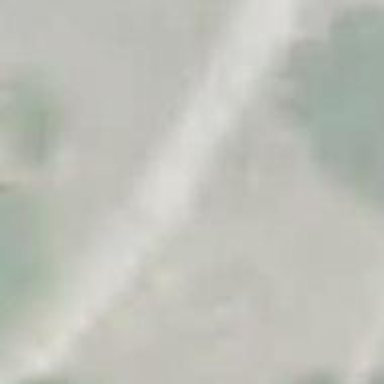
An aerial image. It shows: Path with excellent trail visibility on the ground.